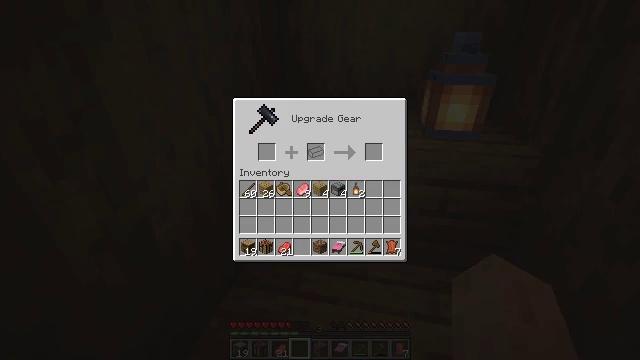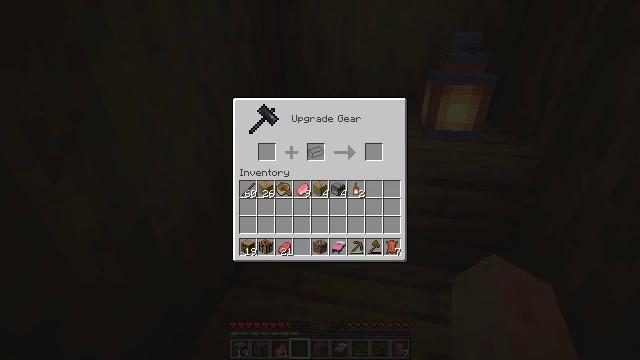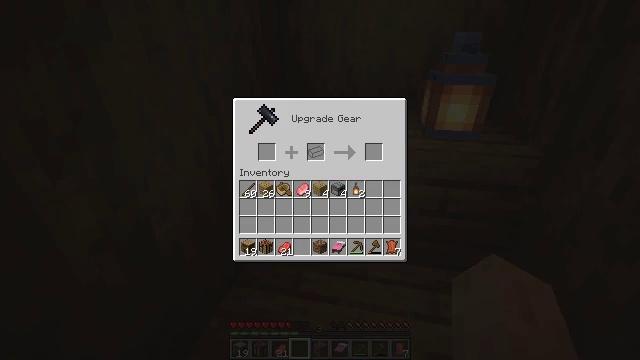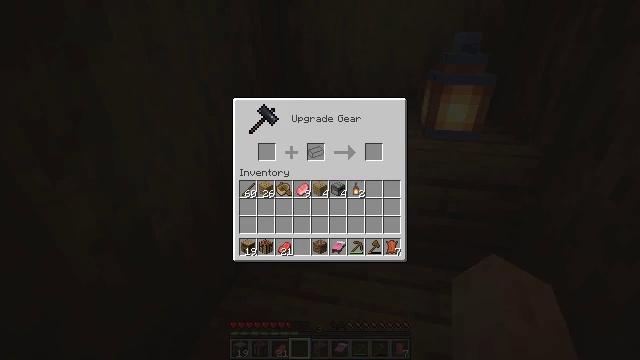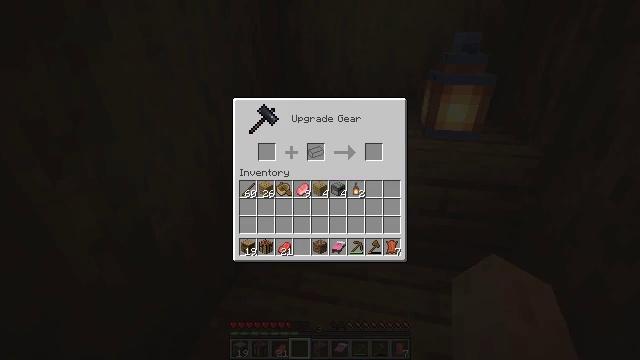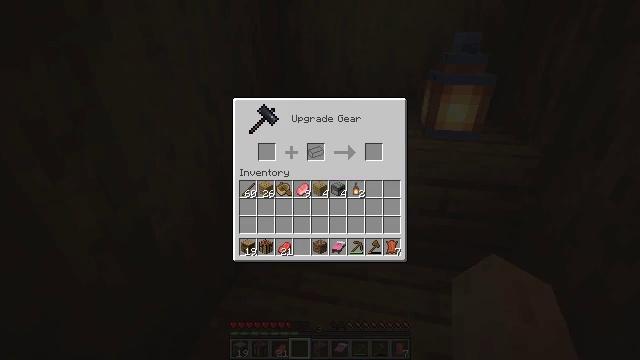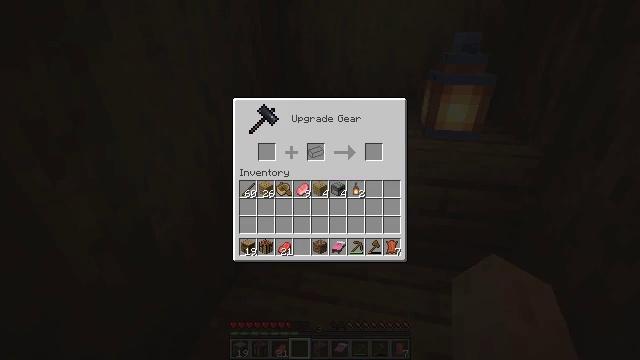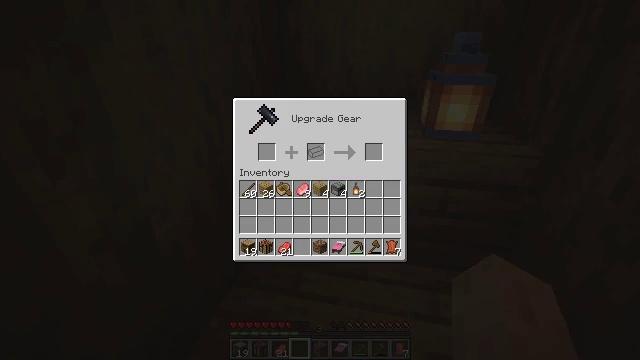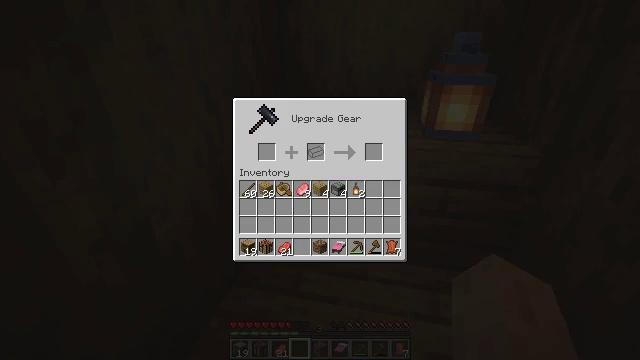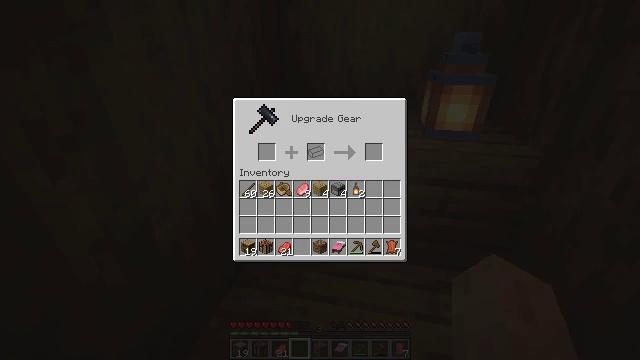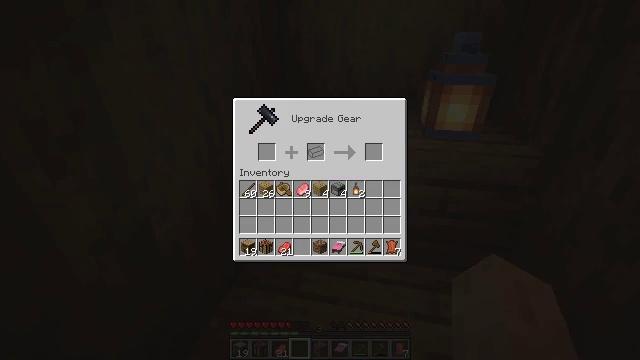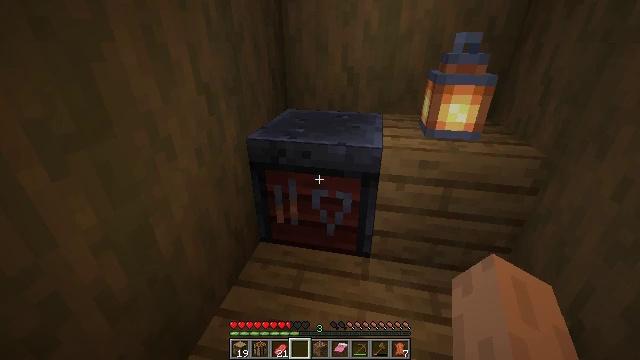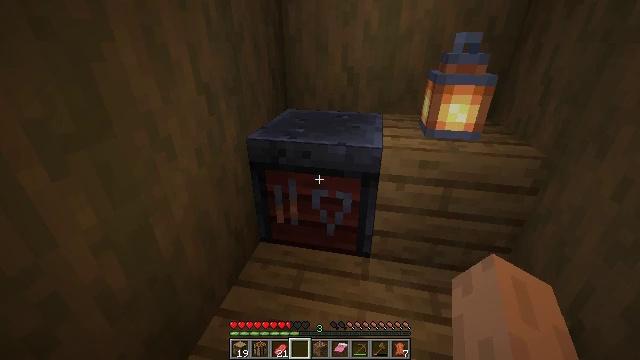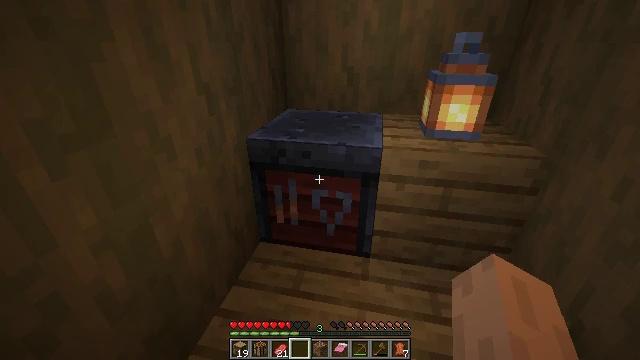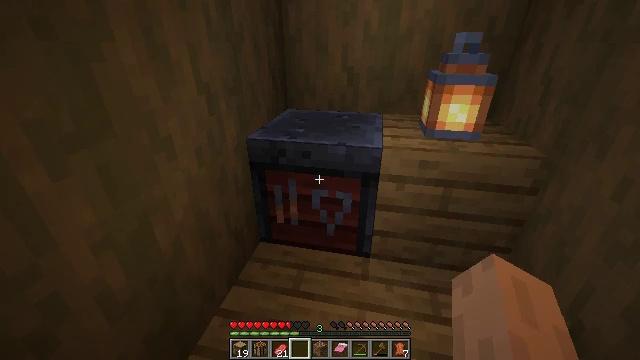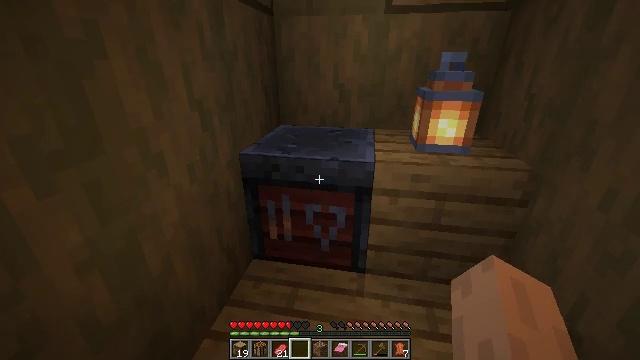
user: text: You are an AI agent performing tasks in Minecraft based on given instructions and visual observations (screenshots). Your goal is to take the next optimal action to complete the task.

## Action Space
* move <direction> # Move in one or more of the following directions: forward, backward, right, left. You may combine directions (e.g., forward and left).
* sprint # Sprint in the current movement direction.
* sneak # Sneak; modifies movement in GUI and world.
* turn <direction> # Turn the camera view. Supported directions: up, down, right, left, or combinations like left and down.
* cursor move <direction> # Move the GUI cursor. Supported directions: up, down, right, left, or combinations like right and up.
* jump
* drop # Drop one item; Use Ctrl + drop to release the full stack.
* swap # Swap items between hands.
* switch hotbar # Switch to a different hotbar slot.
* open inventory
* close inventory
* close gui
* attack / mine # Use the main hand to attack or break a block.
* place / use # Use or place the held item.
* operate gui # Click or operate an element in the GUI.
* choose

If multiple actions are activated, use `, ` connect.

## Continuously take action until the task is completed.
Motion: motion action
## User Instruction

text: Gather the smithing table into your inventory.
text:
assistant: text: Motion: no_op
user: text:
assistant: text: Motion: no_op
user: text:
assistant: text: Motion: no_op
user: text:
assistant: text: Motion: no_op
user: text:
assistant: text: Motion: no_op
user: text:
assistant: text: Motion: no_op
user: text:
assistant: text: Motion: no_op
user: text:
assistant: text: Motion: no_op
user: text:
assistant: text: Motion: cursor move left
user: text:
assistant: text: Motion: no_op
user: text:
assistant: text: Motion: close inventory
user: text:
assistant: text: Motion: close inventory
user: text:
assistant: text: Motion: close inventory
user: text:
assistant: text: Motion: no_op
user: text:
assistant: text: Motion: turn right and up
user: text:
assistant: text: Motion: turn right and up
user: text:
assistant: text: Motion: no_op
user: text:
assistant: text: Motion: no_op
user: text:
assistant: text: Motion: no_op
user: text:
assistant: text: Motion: no_op
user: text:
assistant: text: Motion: no_op
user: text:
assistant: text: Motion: no_op
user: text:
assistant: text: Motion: attack / mine
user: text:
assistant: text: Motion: attack / mine
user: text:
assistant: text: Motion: attack / mine
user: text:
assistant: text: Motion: attack / mine
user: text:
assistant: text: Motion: attack / mine
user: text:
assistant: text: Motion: attack / mine
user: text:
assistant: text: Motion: attack / mine
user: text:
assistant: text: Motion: attack / mine